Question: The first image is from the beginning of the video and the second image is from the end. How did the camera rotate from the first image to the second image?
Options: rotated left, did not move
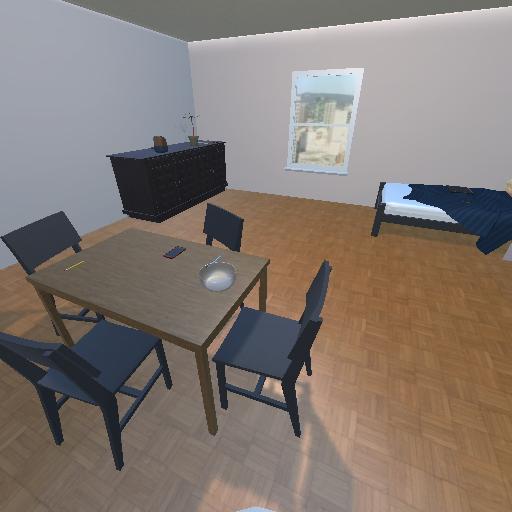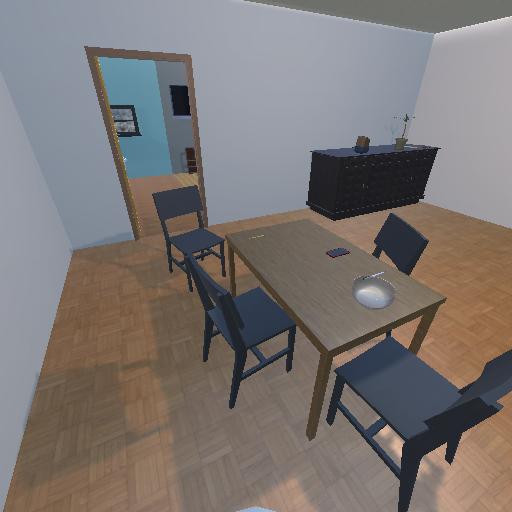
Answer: rotated left